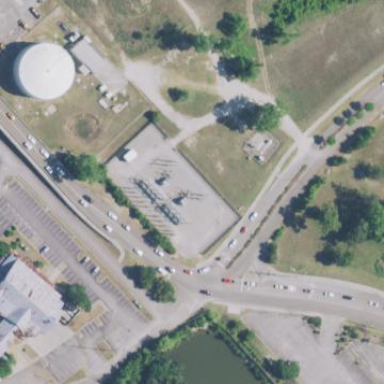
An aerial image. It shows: Distribution level power substation surrounded by fence.